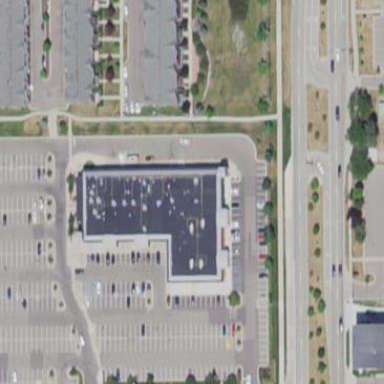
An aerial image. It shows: Retail building.